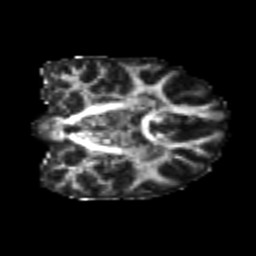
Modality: FA
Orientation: coronal
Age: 21
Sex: female
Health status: healthy
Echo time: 0.074 s